Question: I recently installed Visual Studio 2013. I can create a new project (Visual C++), but the error I have to come across is that I cannot run the app. Here is the code that I'm trying to run on Visual Studio 2013.
'''
#include <iostream>
using namespace std;
int main() {
cout << "Hello World";
return 0;
}
'''
I am sure this code would run, and will output , but in Visual Studio it gives me issues, saying:
> Values cannot be null,
Parameter name: solutionDirectory.
What am I missing here?
Here is an image for this:

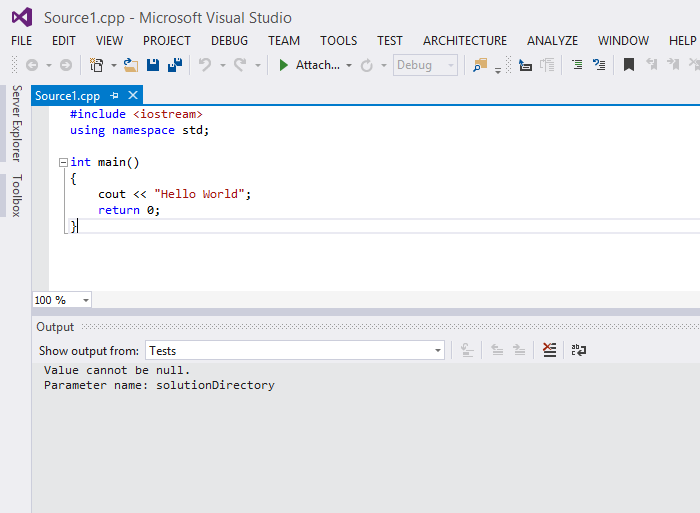
Answer: In Visual Studio, you can't just open a '.cpp' file and expect it to run. You must create a project first, or open the .cpp in some existing project.
In your case, there is no project, so there is no .
Go to 'File --> New --> Project --> Visual C++ --> Win32 Console Application'. You can uncheck "create a directory for solution". On the next page, be sure to check "Empty project".
Then, You can add '.cpp' files you created outside the Visual Studio by right clicking in the 'Solution explorer' on folder icon "Source" and Add->Existing Item.
Obviously You can create new .cpp this way too (Add --> New). The .cpp file will be created in your project directory.
Then you can press ctrl+F5 to compile without debugging and can see output on console window.